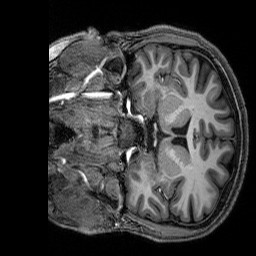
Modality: T1w
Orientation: coronal
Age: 27
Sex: male
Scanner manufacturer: siemens
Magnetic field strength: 3 T
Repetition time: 2.8 s
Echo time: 0.00212 s